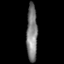
Tissue: skin
Cell type: Others
Senescence score: 0.7511
Nuclear area (px): 604
Mean DAPI intensity: 126.05